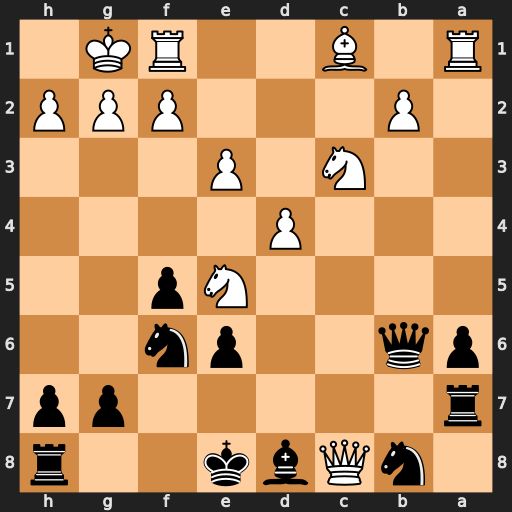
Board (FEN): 1nQbk2r/r5pp/pq2pn2/4Np2/3P4/2N1P3/1P3PPP/R1B2RK1
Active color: b
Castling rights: k
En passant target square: -
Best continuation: Rc7 Na4 Rxc8 Nxb6 Bxb6